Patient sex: F
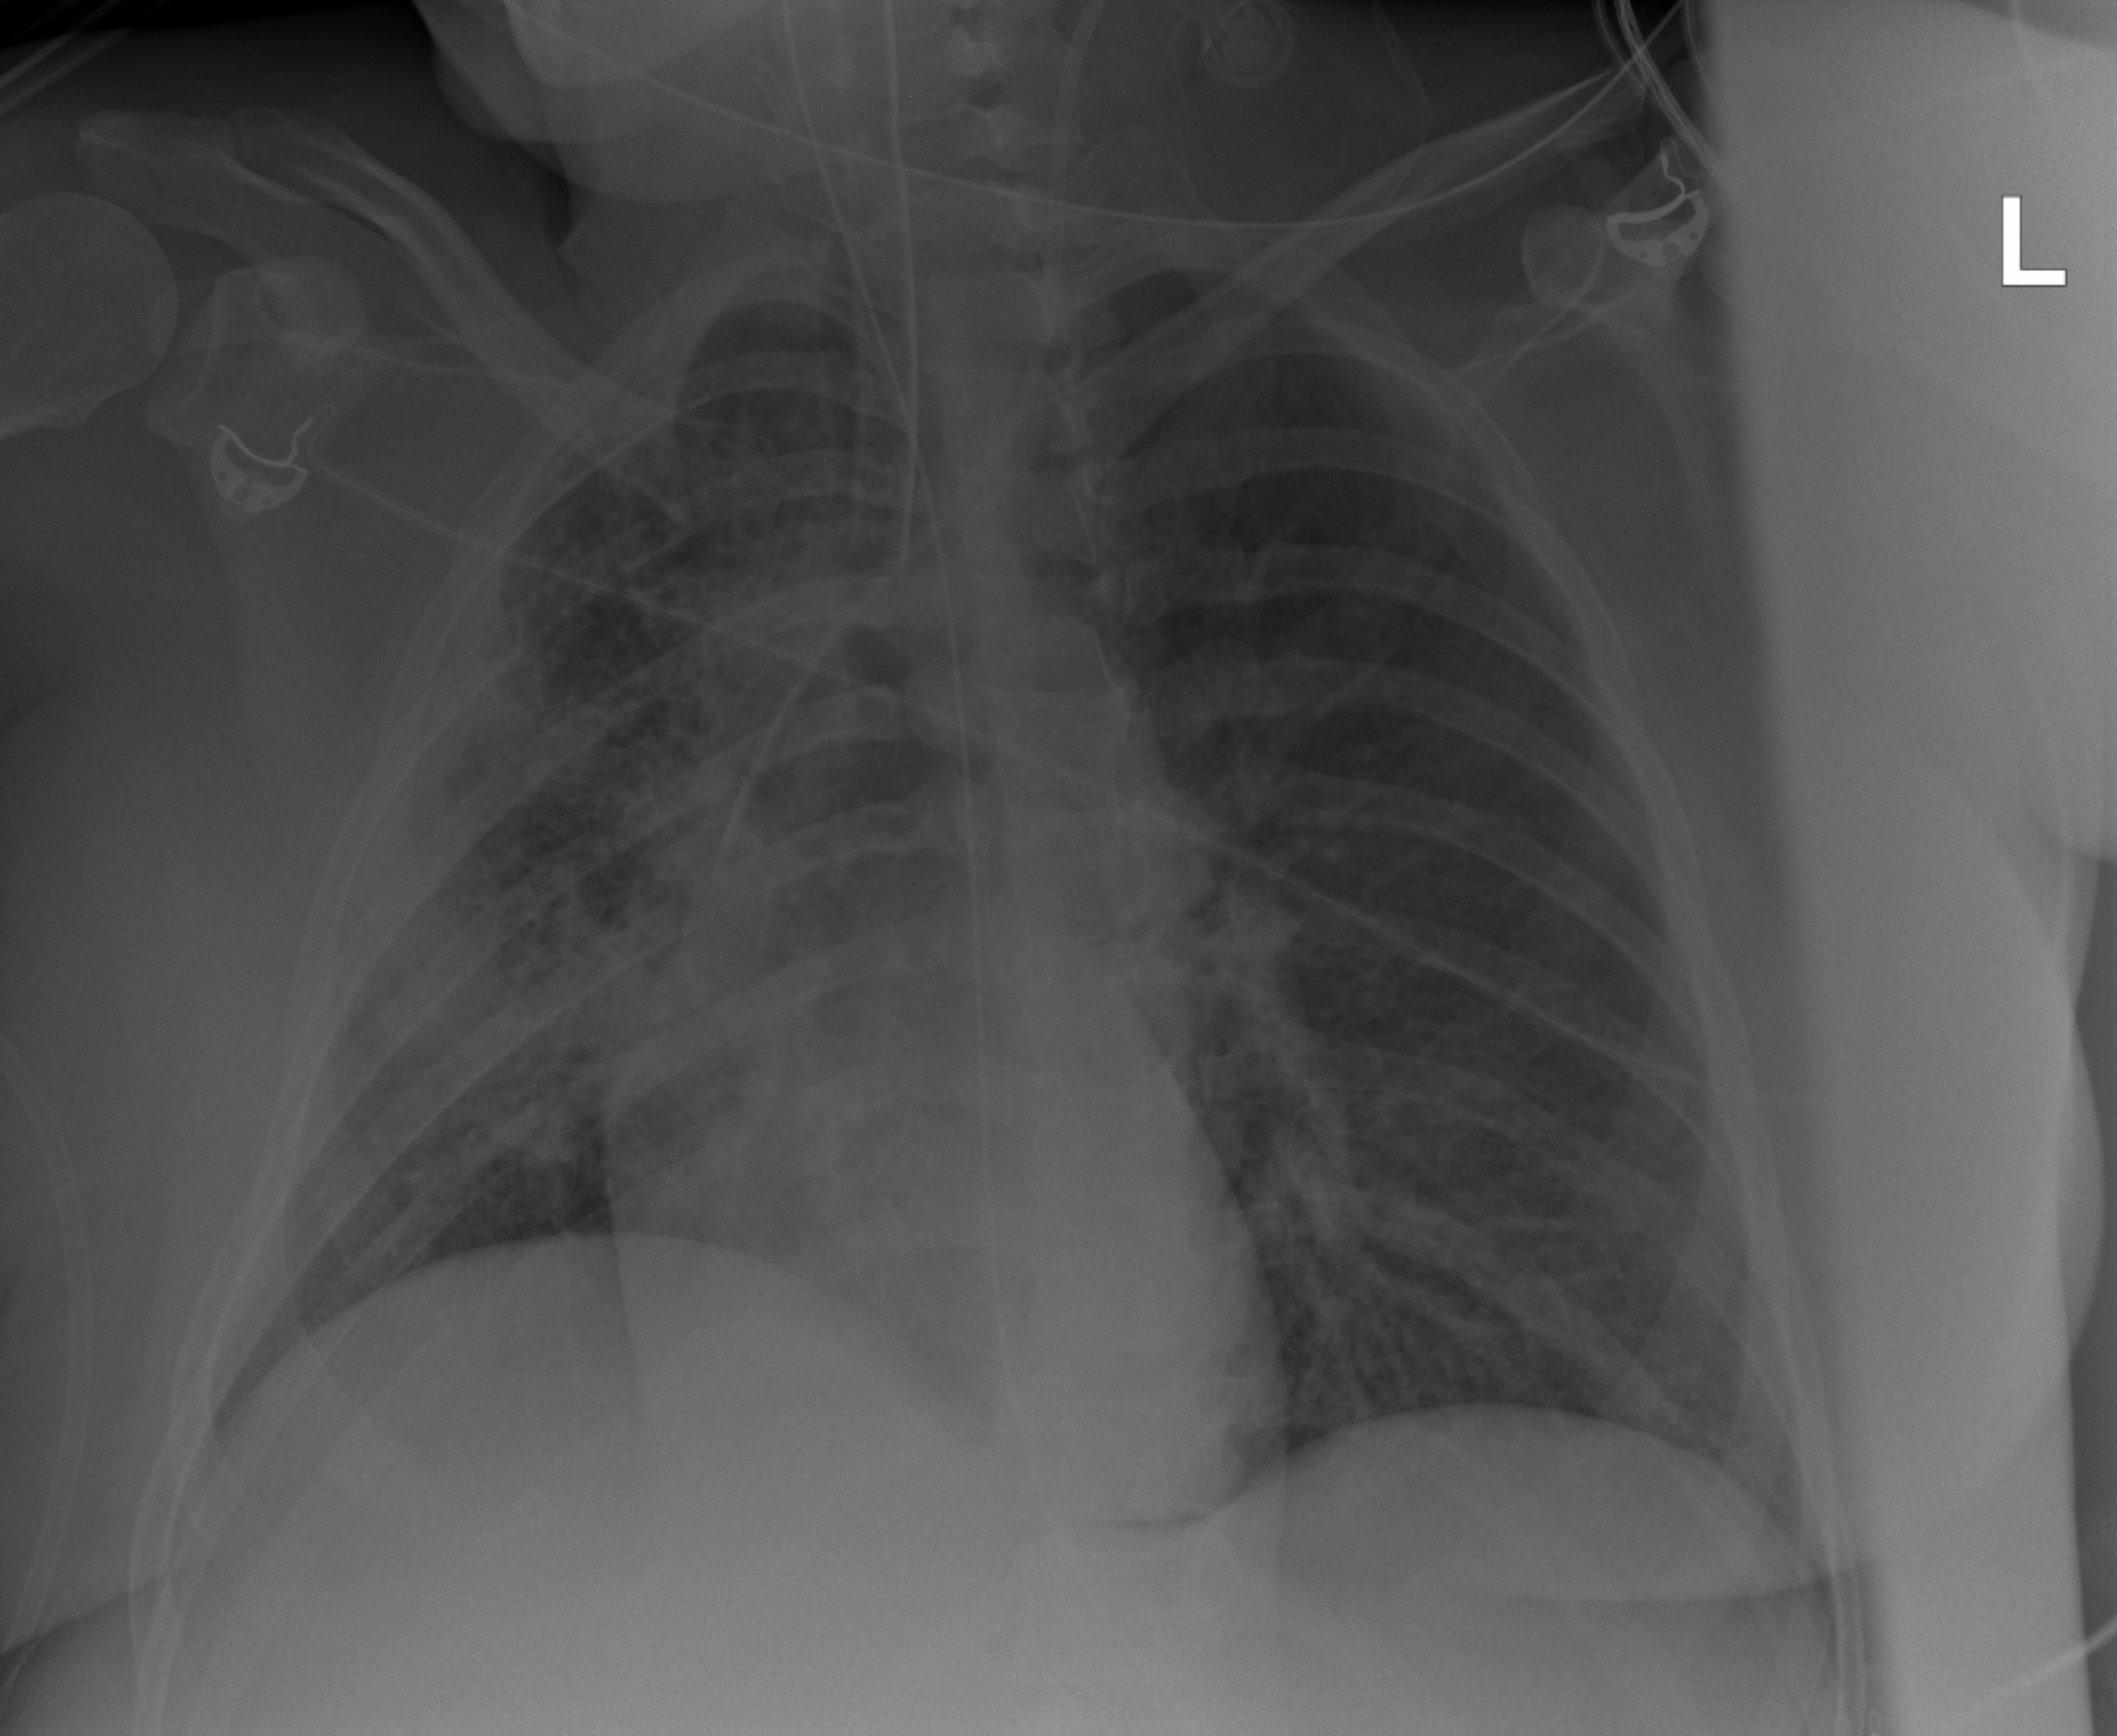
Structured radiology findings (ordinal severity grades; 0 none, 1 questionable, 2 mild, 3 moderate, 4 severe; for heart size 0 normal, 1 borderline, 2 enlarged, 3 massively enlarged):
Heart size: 0
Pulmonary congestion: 0
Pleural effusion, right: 0
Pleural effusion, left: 0
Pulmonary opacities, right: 3
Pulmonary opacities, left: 0
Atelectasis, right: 3
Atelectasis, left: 0